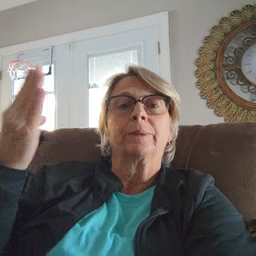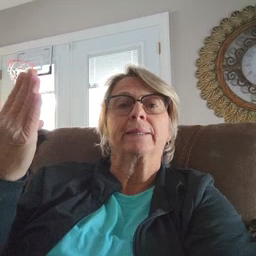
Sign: open